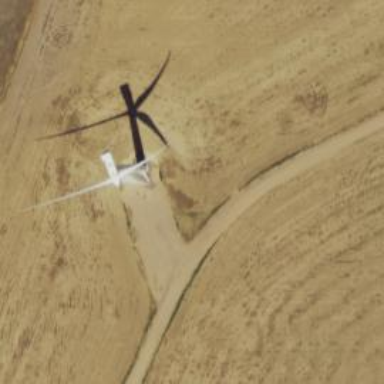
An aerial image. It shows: Wind generator powered by horizontal-axis wind turbine.